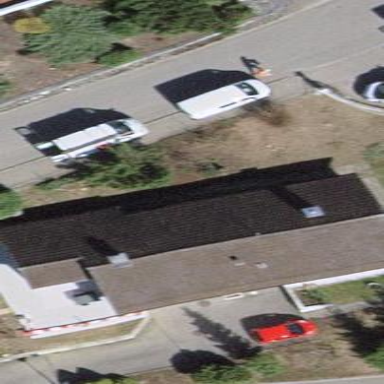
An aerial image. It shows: Simple house.